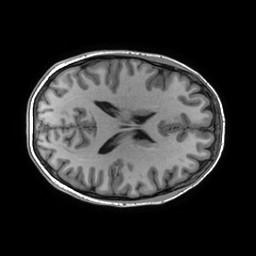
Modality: T1w
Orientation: axial
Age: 30
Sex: female
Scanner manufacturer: ge
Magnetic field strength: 3 T
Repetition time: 0.00724 s
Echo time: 0.0027 s